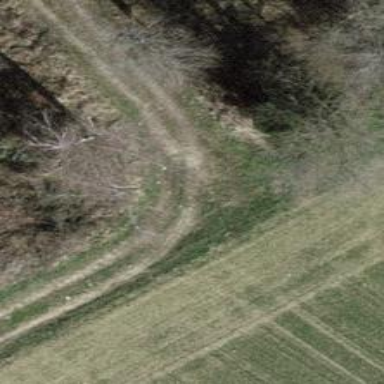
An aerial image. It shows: Agricultural track with grade3 tracktype.